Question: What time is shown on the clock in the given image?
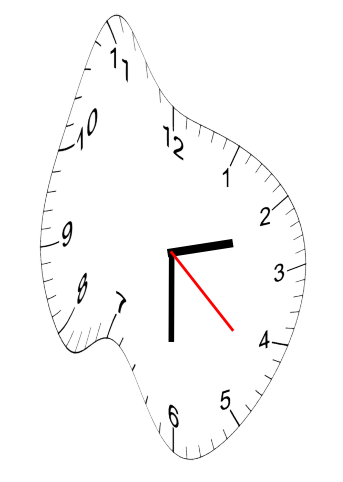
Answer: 02:30:22